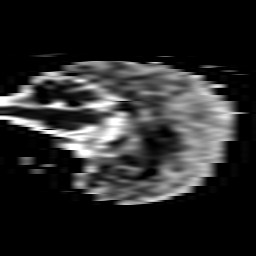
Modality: ADC
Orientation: sagittal
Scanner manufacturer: ge
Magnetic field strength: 1.5 T
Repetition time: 7.5 s
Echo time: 0.0964 s